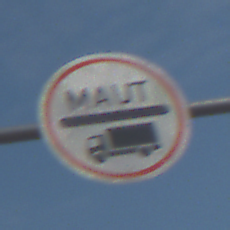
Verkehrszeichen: Mautpflicht
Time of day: Midday
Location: Outdoor (Suburban)
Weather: PartlyCloudy
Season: NotSpecified
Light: Natural